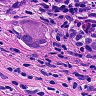
Metastatic tissue present: yes